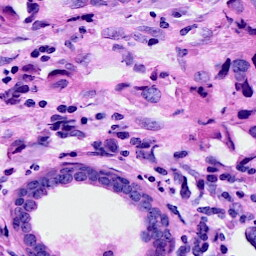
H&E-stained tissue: Breast